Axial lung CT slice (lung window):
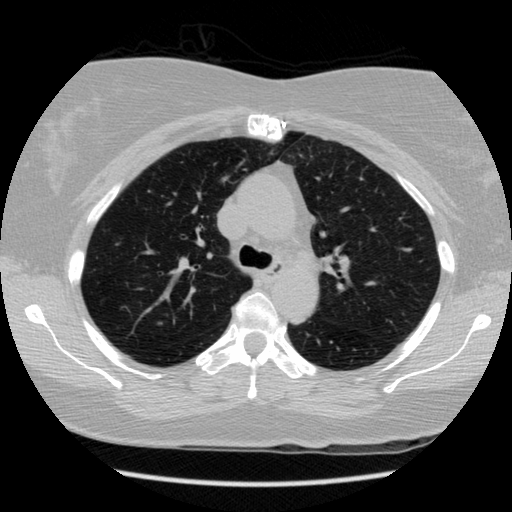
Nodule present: yes
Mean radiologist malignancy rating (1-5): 2.5